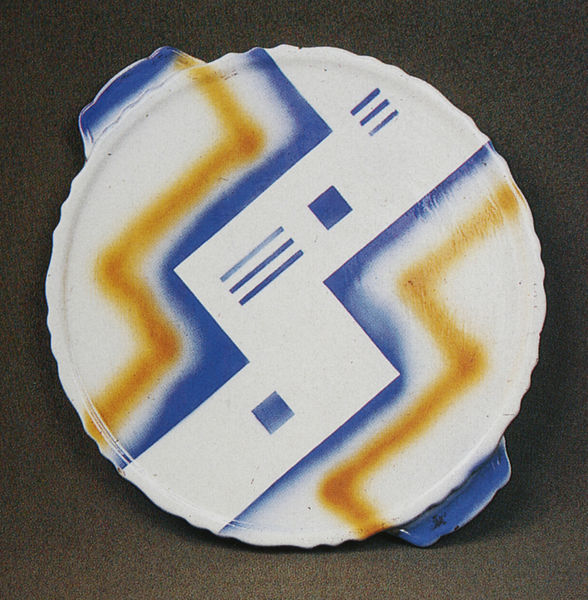
Titel: Dekorativer Präsentierteller
Künstler: Chaia (Anna) Kagan
Standort: Moskau
Institution: Sammlung Walerij Dudakow und M. K. Kaschuro
Schlagwörter: blau, gelb, muster, teller, kreis, rund, platte, foto, fotografie, griff, porzellan, kuchen, griffe, servieren, fot, servierplatte, kuchenteller